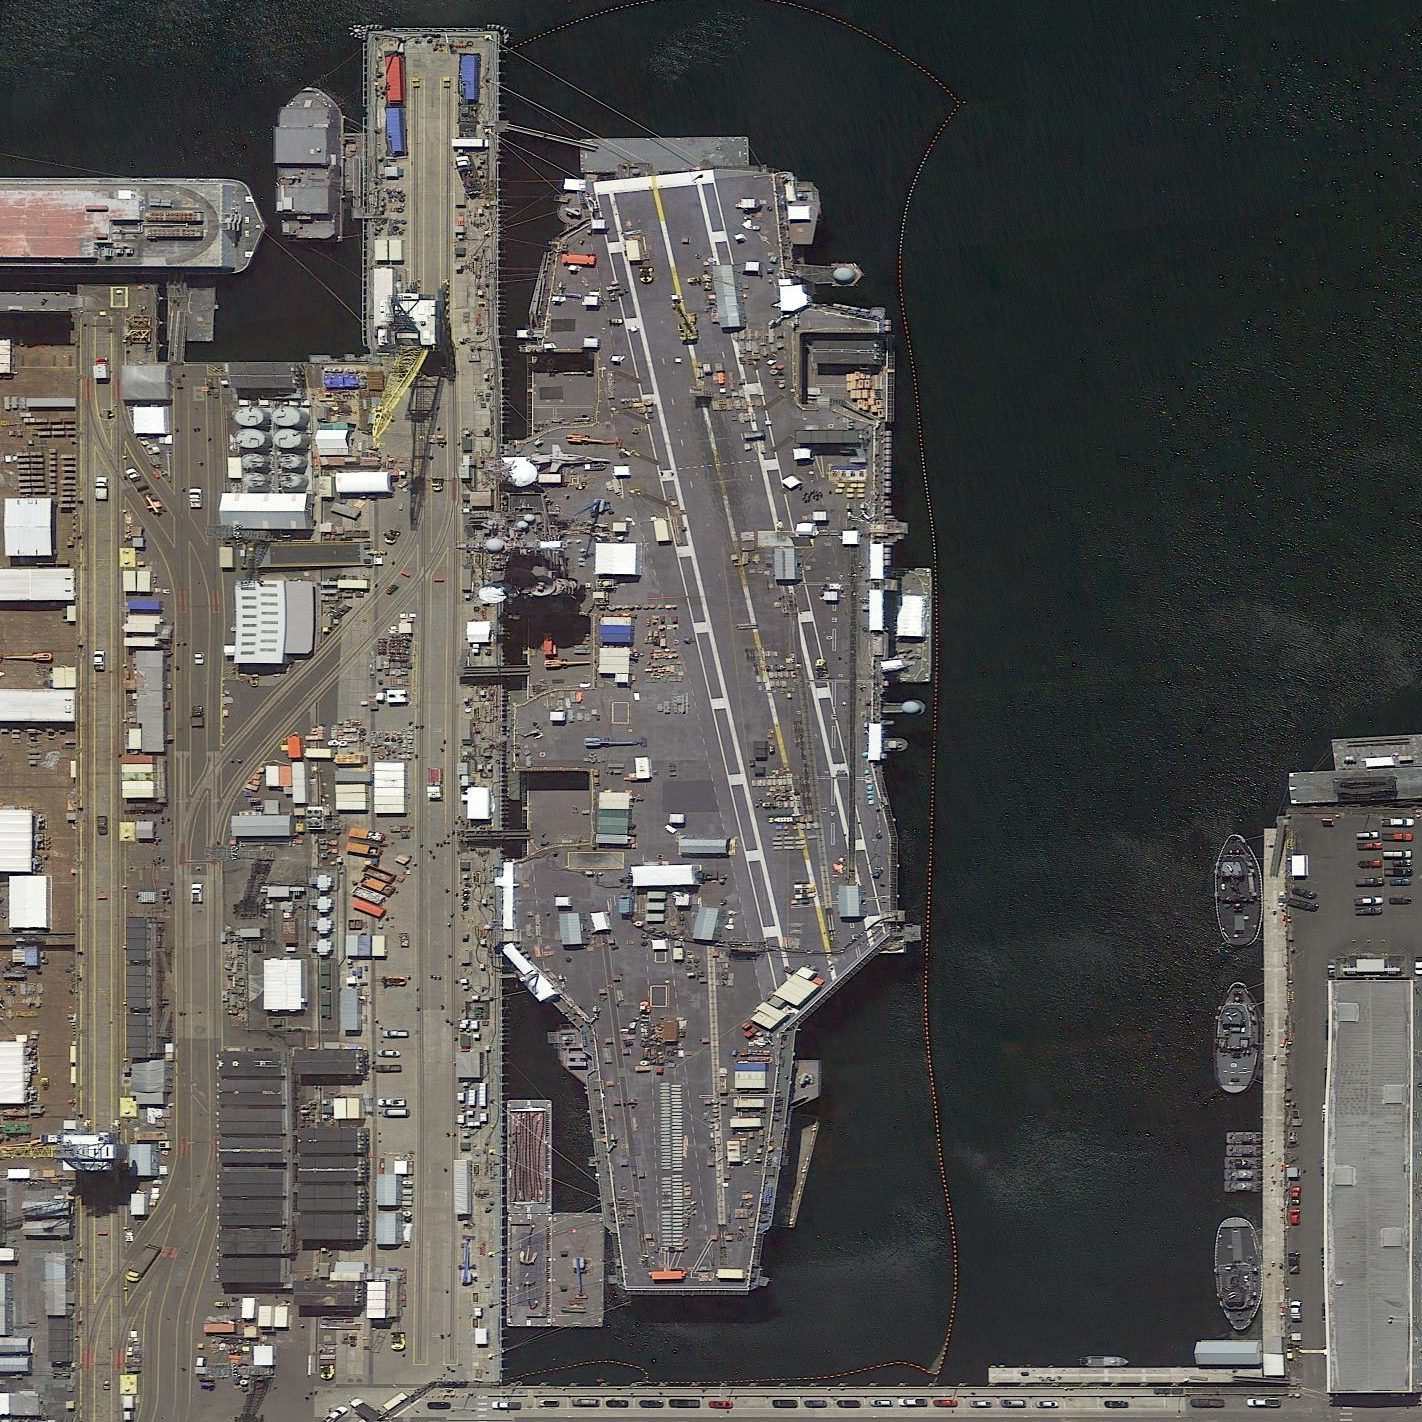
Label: aircraft_carrier